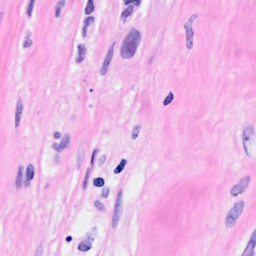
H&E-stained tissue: Breast